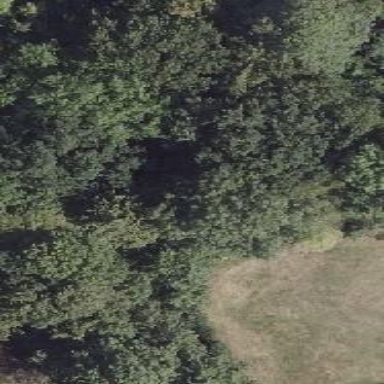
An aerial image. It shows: Mixed leaf-type forest area.